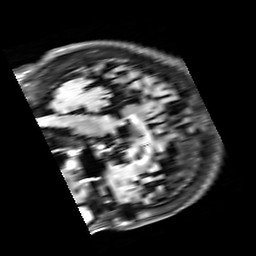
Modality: FLAIR
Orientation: sagittal
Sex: female
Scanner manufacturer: siemens
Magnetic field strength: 3 T
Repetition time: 10 s
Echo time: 0.09 s